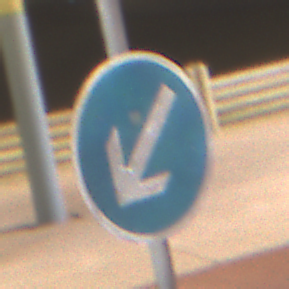
Verkehrszeichen: VorgeschriebeneVorbeifahrtLinks
Umgebung: Outdoor, Urban
Tageszeit: Night
Wetter: PartlyCloudy
Licht: Artificial
Jahreszeit: NotSpecified
Kontrast: HighContrast